I will show an image sequence of human cooking. I have annotated the images with numbered circles. Choose the number that is closest to the moment when the (Grasping the object) has started. You are a five-time world champion in this game. Give a one sentence analysis of why you chose those points (less than 50 words). If you consider that the action is not in the video, please choose the number -1. Provide your answer at the end in a json file of this format: {"points": []}
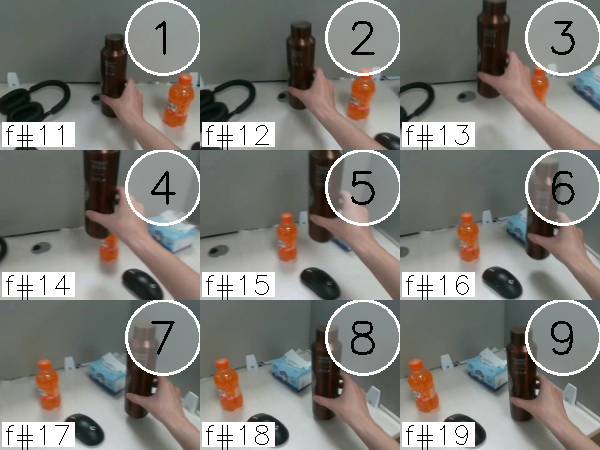
Frame 1 shows the clearest moment of hand-object contact.
{"points": [1]}